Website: home-depot
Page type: review-order
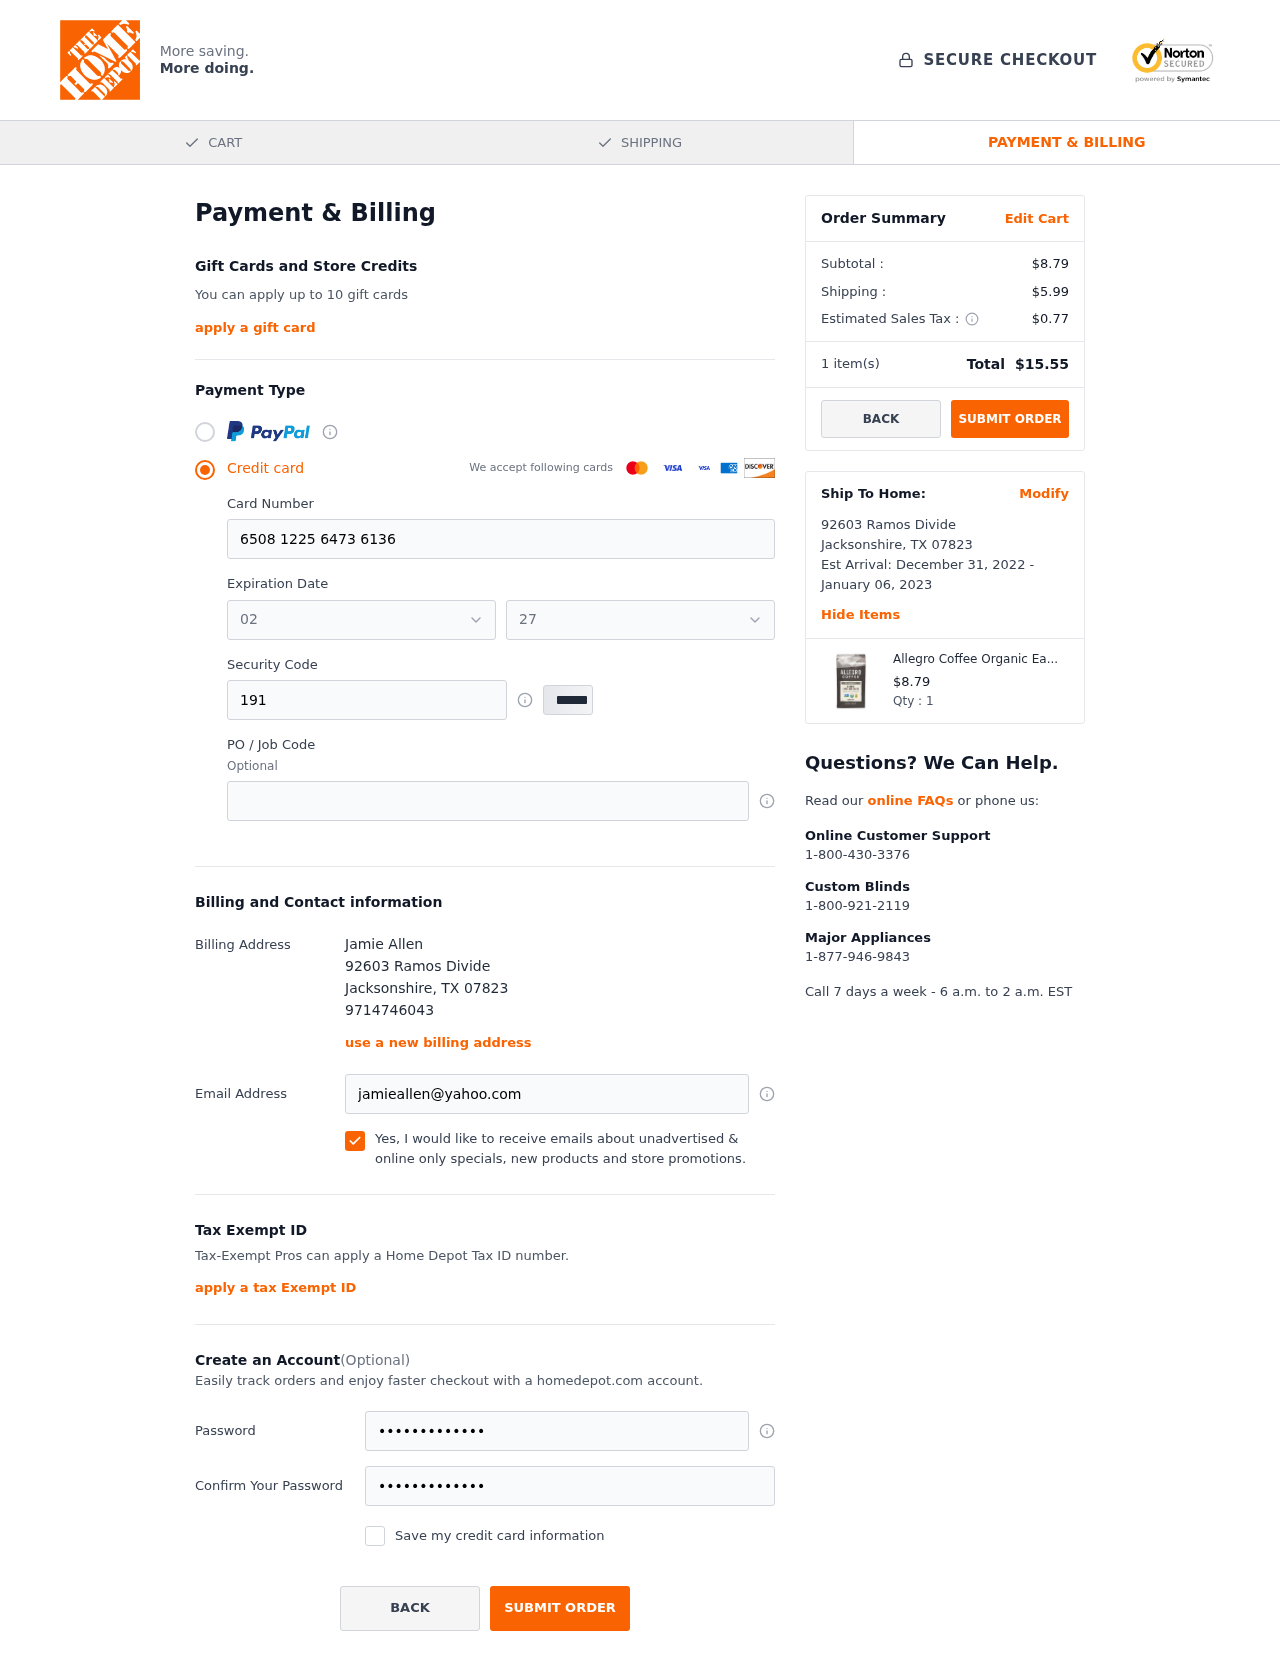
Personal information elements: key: PII_CARD_EXPIRY_MONTH
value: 02
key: PII_CARD_EXPIRY_YEAR
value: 27
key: PII_CITY
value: Jacksonshire
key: PII_FULLNAME
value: Jamie Allen
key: PII_PHONE
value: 9714746043
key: PII_POSTCODE
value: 07823
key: PII_STATE_ABBR
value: TX
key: PII_STREET
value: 92603 Ramos Divide
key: PII_CARD_NUMBER
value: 6508 1225 6473 6136
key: PII_CARD_CVV
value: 191
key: PII_EMAIL
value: jamieallen@yahoo.com
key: PII_STREET2
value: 92603 Ramos Divide
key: PII_POSTCODE2
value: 07823
Product elements: key: PRODUCT1_NAME
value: Allegro Coffee Organic Early Bird Blend Ground Coffee, 12 oz
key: PRODUCT1_PRICE
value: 8.79
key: PRODUCT1_QUANTITY
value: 1
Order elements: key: ORDER_SUBTOTAL
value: $8.79
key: ORDER_SHIPPING_COST
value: $5.99
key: ORDER_TAX
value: $0.77
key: ORDER_NUM_ITEMS
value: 1
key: ORDER_TOTAL
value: $15.55
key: ORDER_SHIPPING_DATE
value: December 31, 2022
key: ORDER_DELIVERY_DATE
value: January 06, 2023